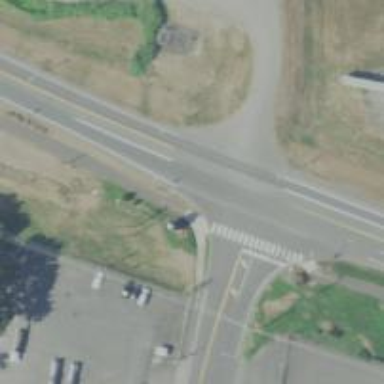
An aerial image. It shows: Tertiary road with sidewalk on the left.